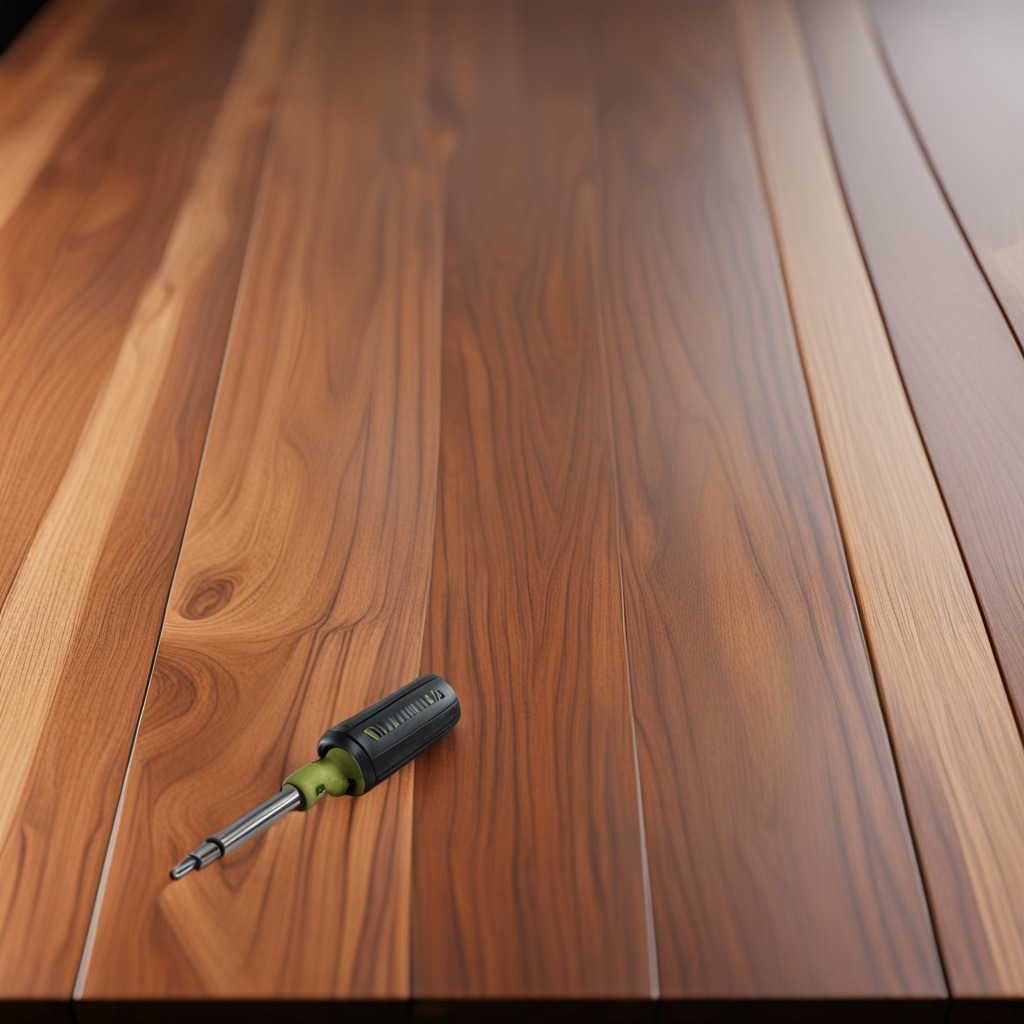
A screwdriver lies on a wooden table in a carpentry studio.